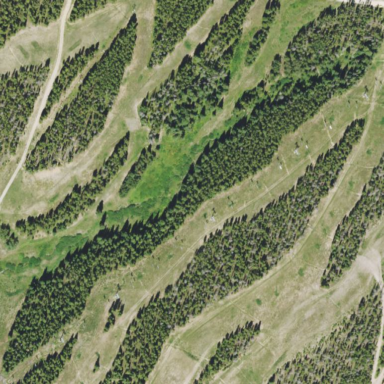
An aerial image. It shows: Evergreen needle-leaved woodland.